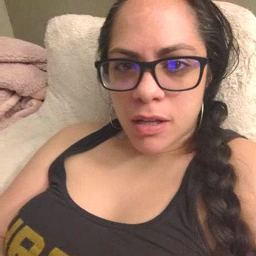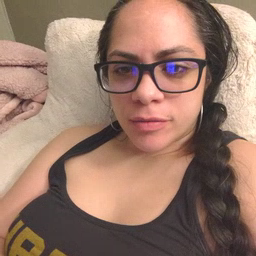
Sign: cut